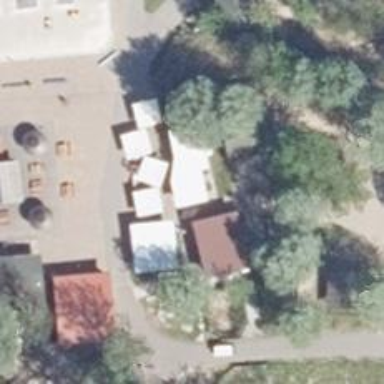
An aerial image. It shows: Picnic site for tourists.